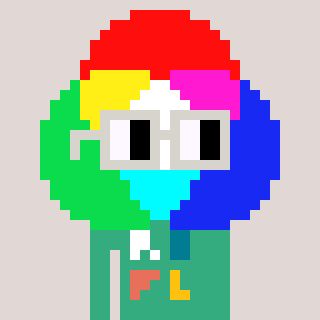
a pixel art character with square light gray glasses, a color circle-shaped head and a teal-colored body on a warm background